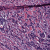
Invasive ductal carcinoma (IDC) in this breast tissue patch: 1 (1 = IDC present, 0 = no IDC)